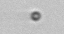
Label: nanoplankton_mix